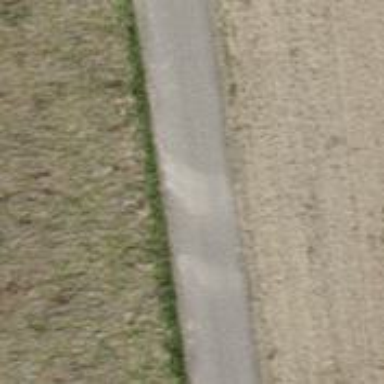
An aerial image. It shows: Asphalt track with grade1 surface suitable for agricultural vehicles.